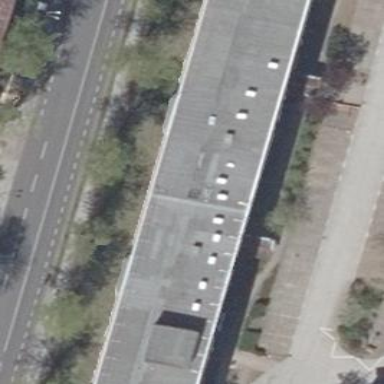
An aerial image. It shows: Government office building.